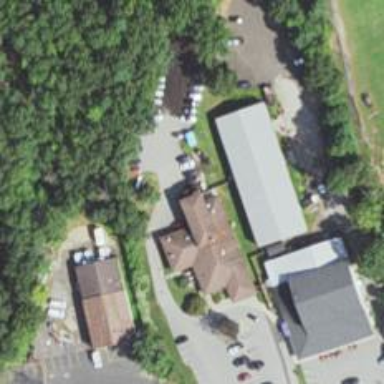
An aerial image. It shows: Veterinary facility.